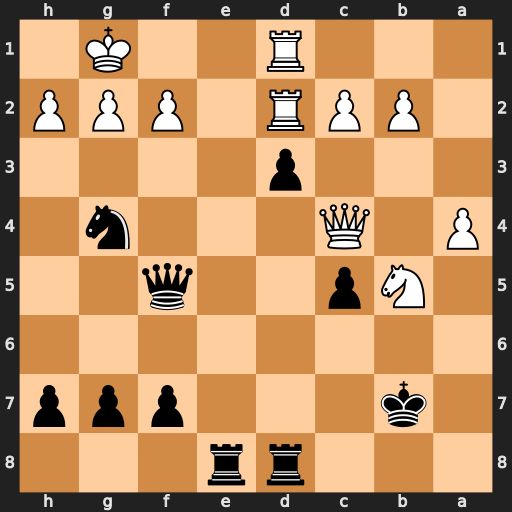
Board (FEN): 3rr3/1k3ppp/8/1Np2q2/P1Q3n1/3p4/1PPR1PPP/3R2K1
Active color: b
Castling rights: -
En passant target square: -
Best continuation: dxc2 Nd6+ Rxd6